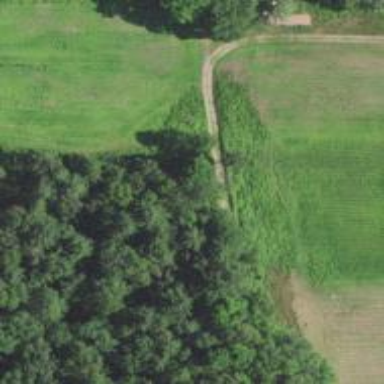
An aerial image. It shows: Abandoned historic railway track.